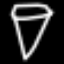
Label: diamond